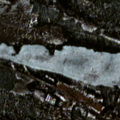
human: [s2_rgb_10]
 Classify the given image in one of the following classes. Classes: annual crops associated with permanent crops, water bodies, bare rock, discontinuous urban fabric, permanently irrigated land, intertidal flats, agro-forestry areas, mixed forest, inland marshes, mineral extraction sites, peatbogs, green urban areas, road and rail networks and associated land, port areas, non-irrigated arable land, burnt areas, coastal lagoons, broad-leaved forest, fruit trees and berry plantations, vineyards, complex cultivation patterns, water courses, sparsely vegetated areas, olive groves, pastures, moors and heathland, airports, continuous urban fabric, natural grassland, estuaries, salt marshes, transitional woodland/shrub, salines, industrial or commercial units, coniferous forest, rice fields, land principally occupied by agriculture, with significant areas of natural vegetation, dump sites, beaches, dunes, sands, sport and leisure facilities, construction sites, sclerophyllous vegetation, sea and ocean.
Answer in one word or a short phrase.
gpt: coniferous forest, mixed forest, transitional woodland/shrub, water bodies